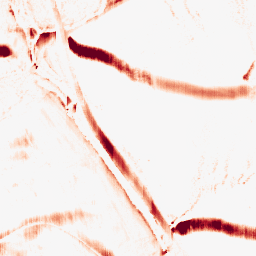
Category: morphological
Decomposition family: morphological_rect
Decomposition parameters: operation: opening
width: 5
height: 20
Upsampling method: sinc_hamming
Upsampling parameters: scale: 2
kernel_size: 16
Upsampling scale: 2